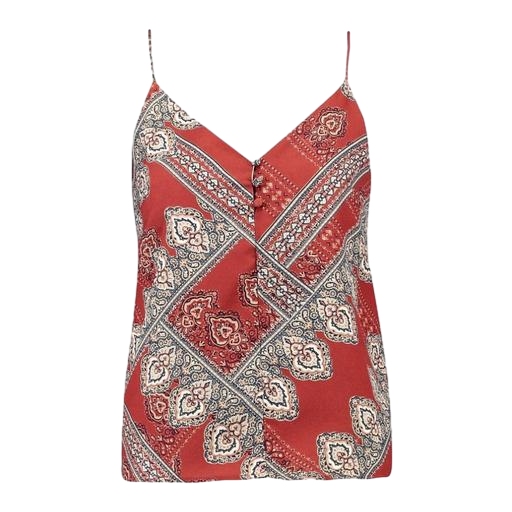
red printed tank, multicolor vila brown lace detail cami, sleeveless and red pattern, white background